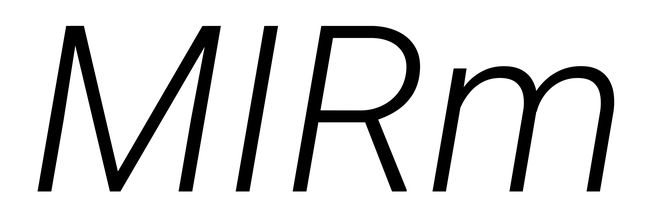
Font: Roboto-Italic_Light_Italic